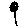
Label: flower